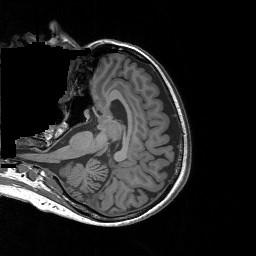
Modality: T1w
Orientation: axial